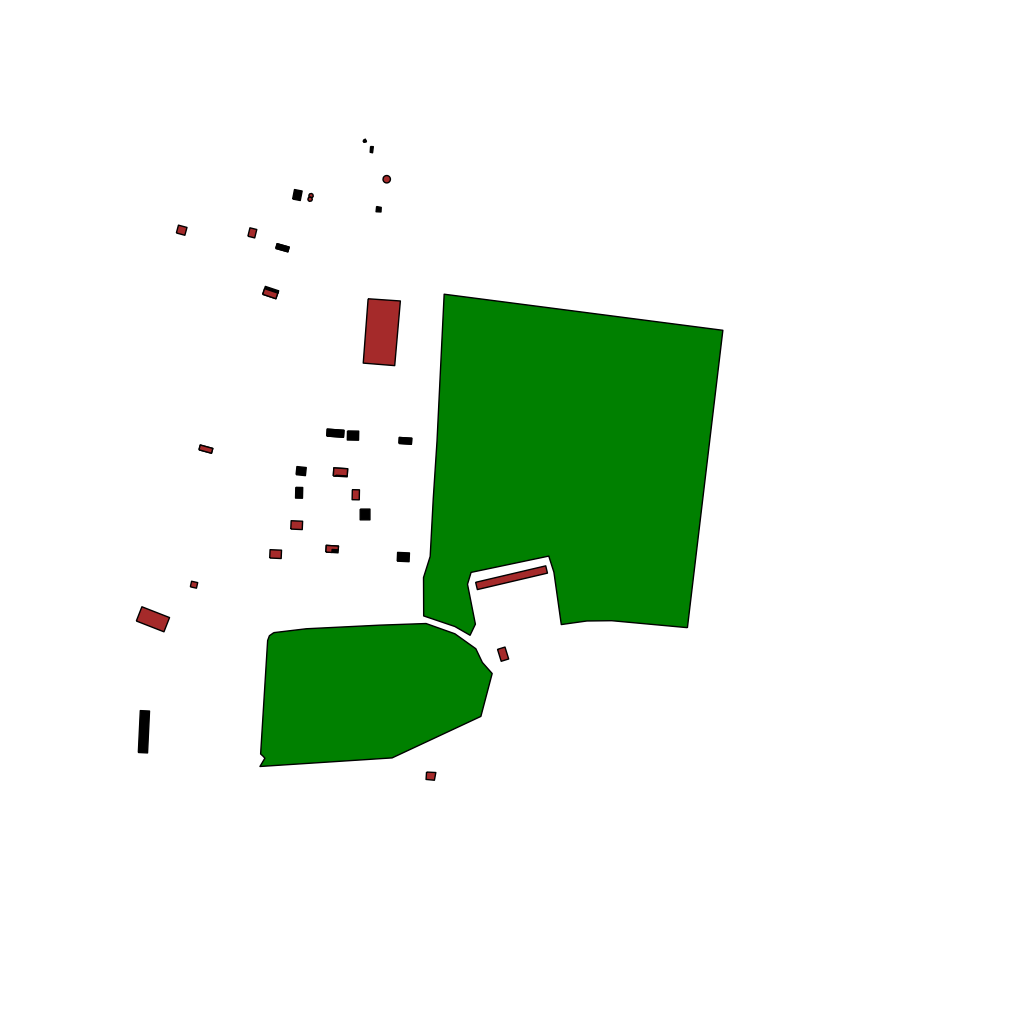
Tags: overhead vector_map, recreation, residential, special, soviet, individual_rise, low_rise, density_1, Building, Facility, Park, 1.0 km²